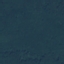
Label: Forest